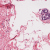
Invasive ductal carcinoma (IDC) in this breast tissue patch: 0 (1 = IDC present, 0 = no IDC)